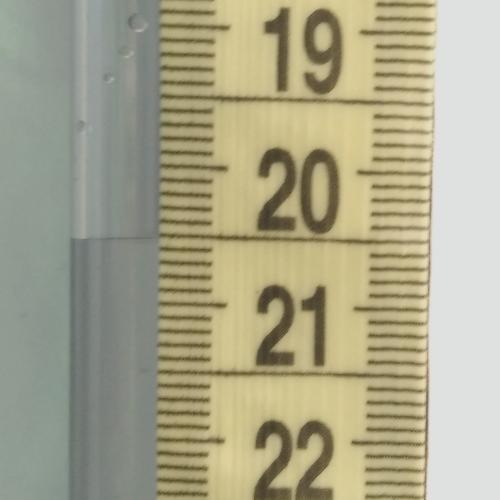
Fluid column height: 20.5 cm